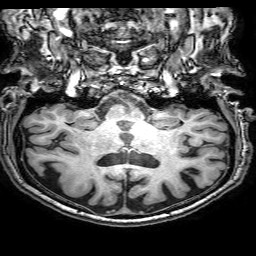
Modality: T1w
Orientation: sagittal
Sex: male
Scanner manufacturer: philips
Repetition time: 0.008264 s
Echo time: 0.00382 s